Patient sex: F
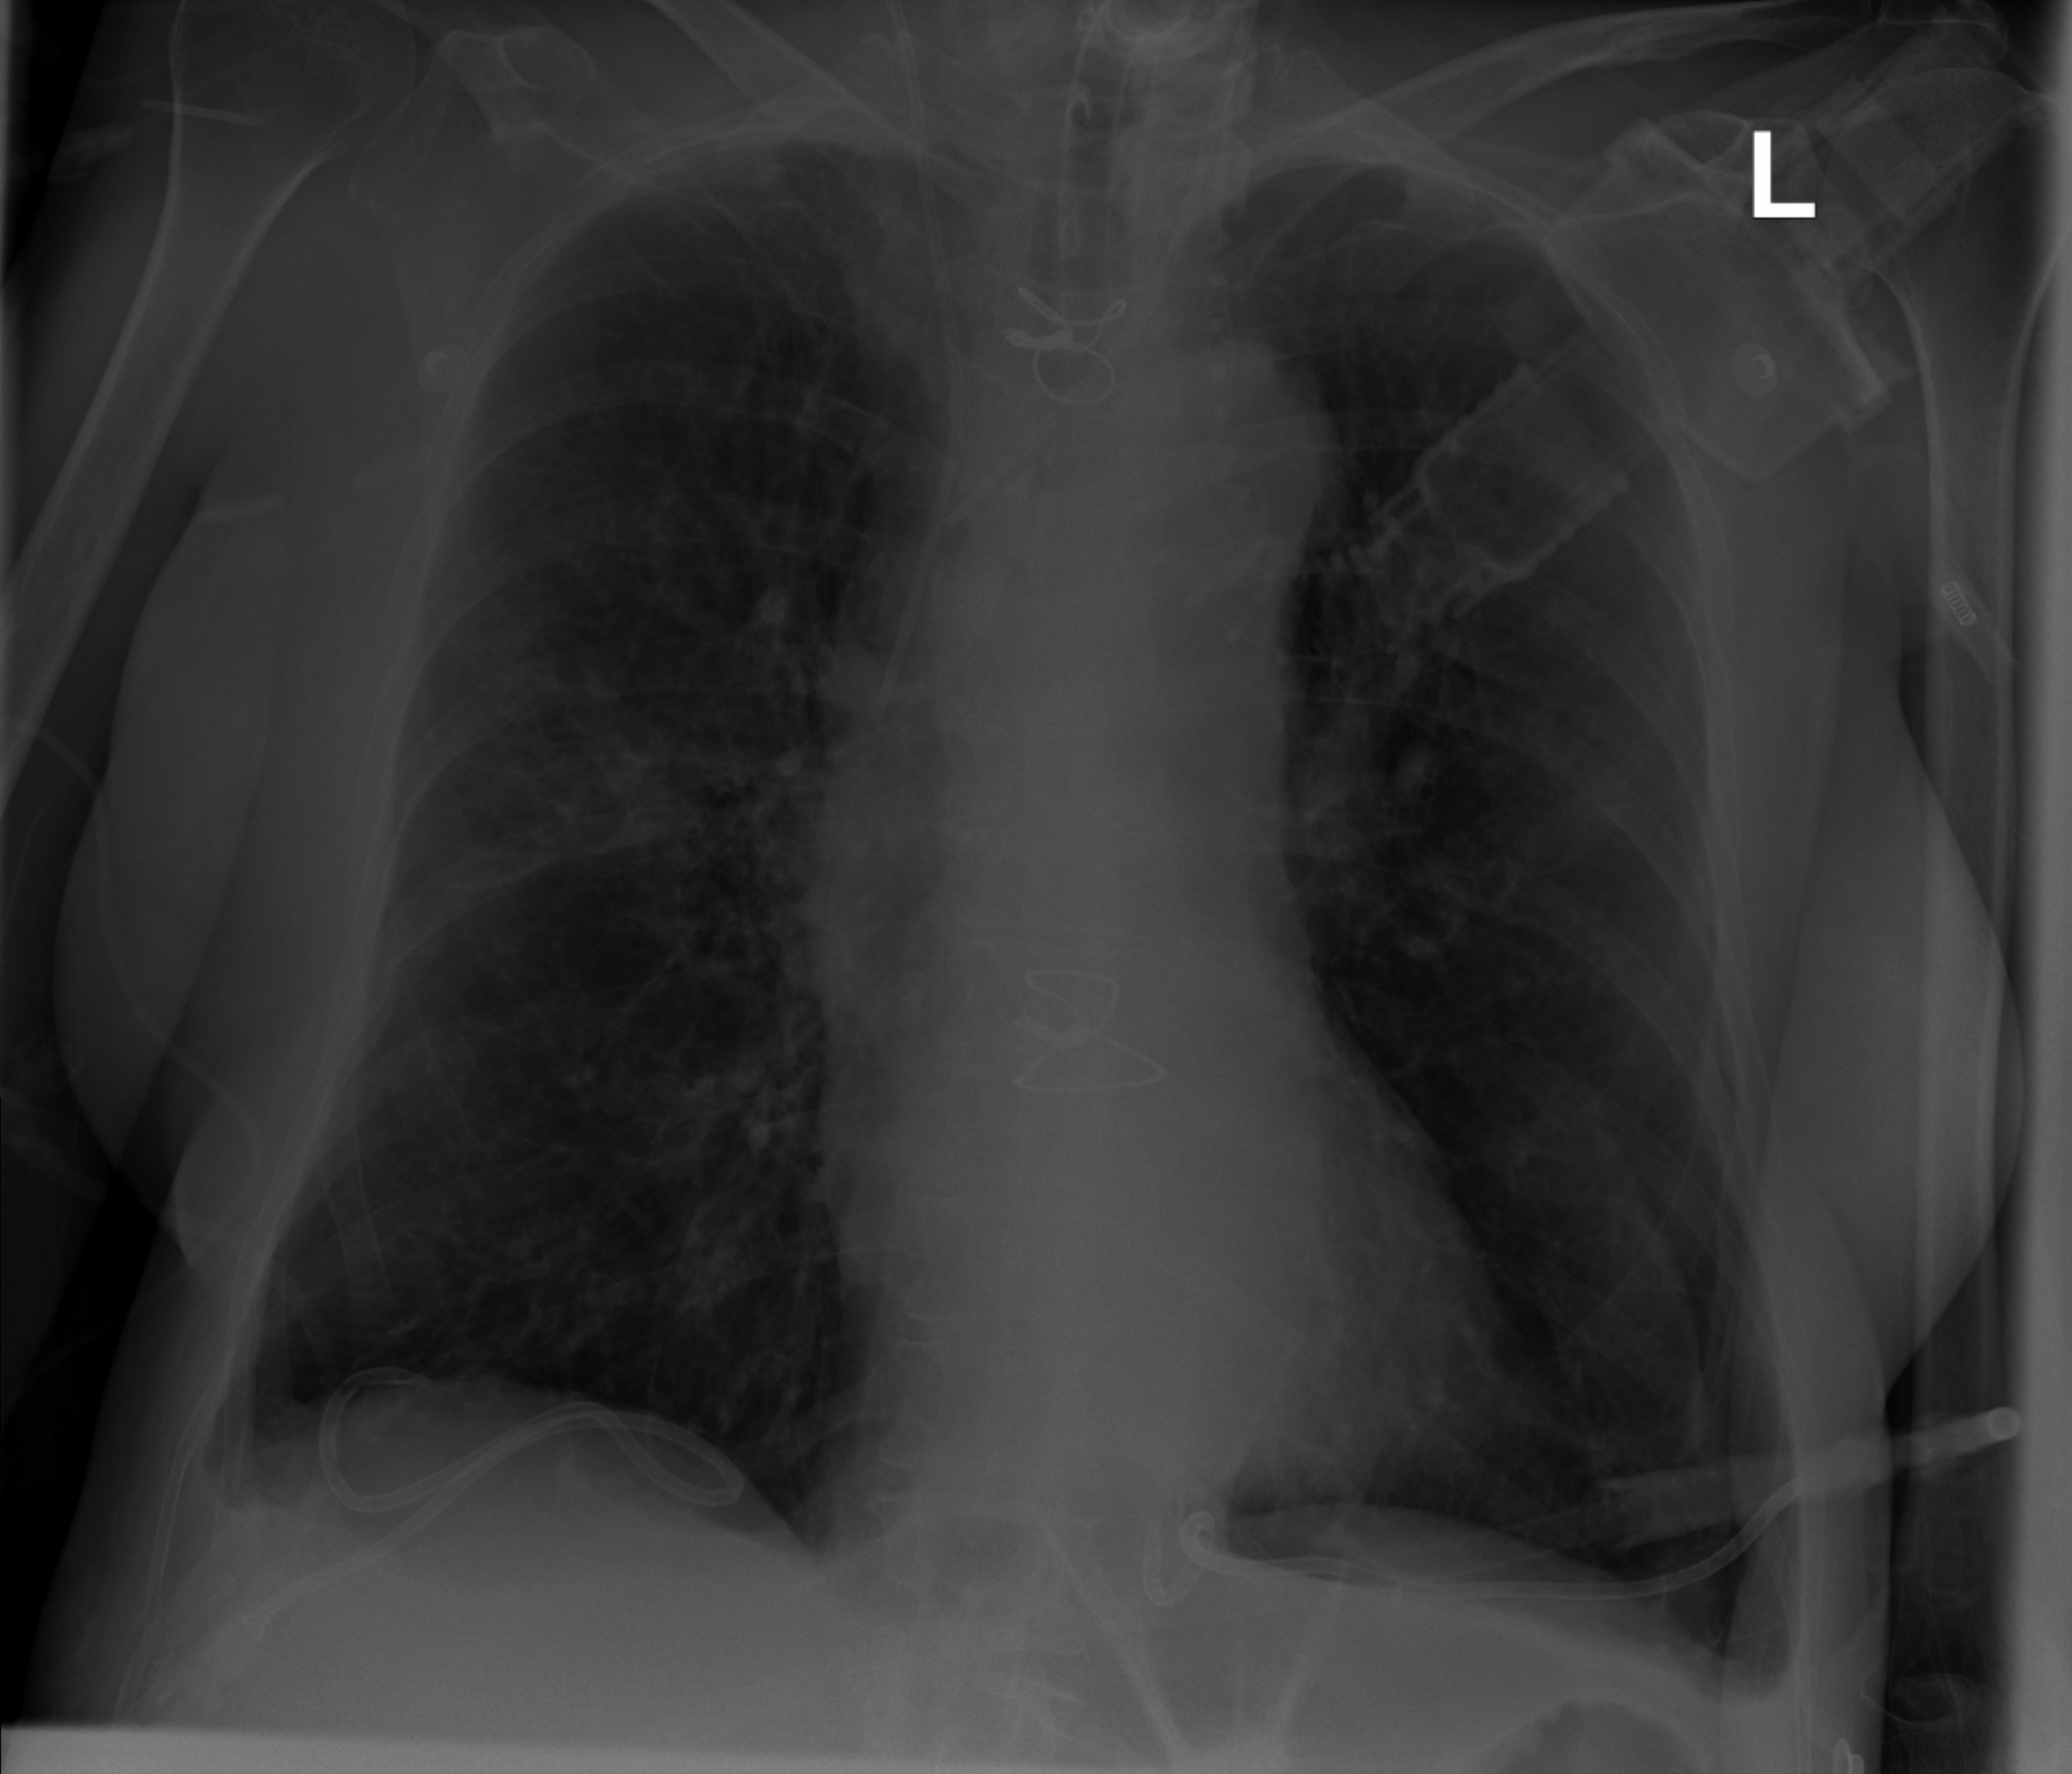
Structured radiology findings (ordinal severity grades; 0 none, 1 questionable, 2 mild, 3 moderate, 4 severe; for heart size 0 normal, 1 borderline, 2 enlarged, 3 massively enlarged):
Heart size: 0
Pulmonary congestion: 0
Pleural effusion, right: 1
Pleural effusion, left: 1
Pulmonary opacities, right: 0
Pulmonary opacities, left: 0
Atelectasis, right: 2
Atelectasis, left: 1